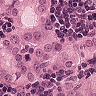
Metastatic tissue present: yes